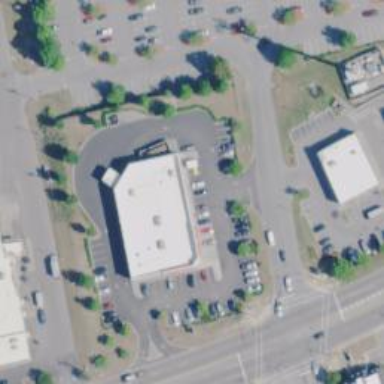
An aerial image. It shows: Pharmacy providing healthcare services.